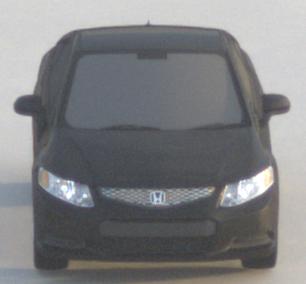
Make: Honda
Model: Civic Limousine 1.8
Detailed model: Civic (IX) Limousine
Model produced from: 2014/05
Model produced until: 2017/06
Doors: 4
Color: black
Road condition: dry road
Daytime: sunrise or sunset
Contrast: low contrast